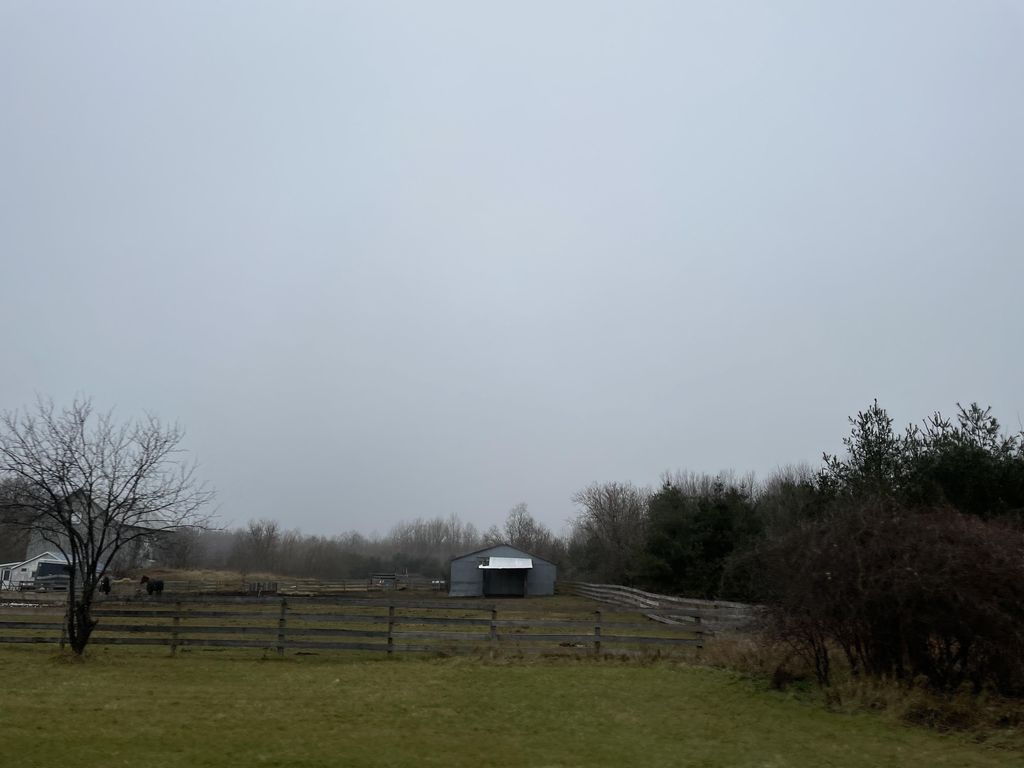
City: kitchener-waterloo